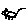
Label: cat